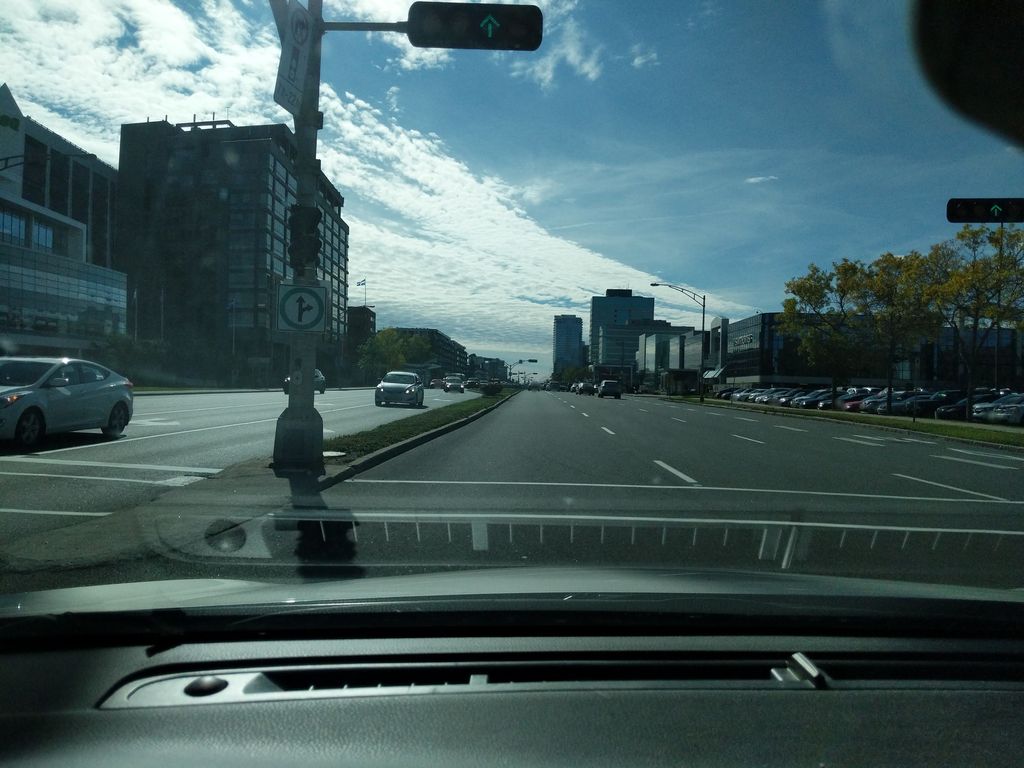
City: quebec_city